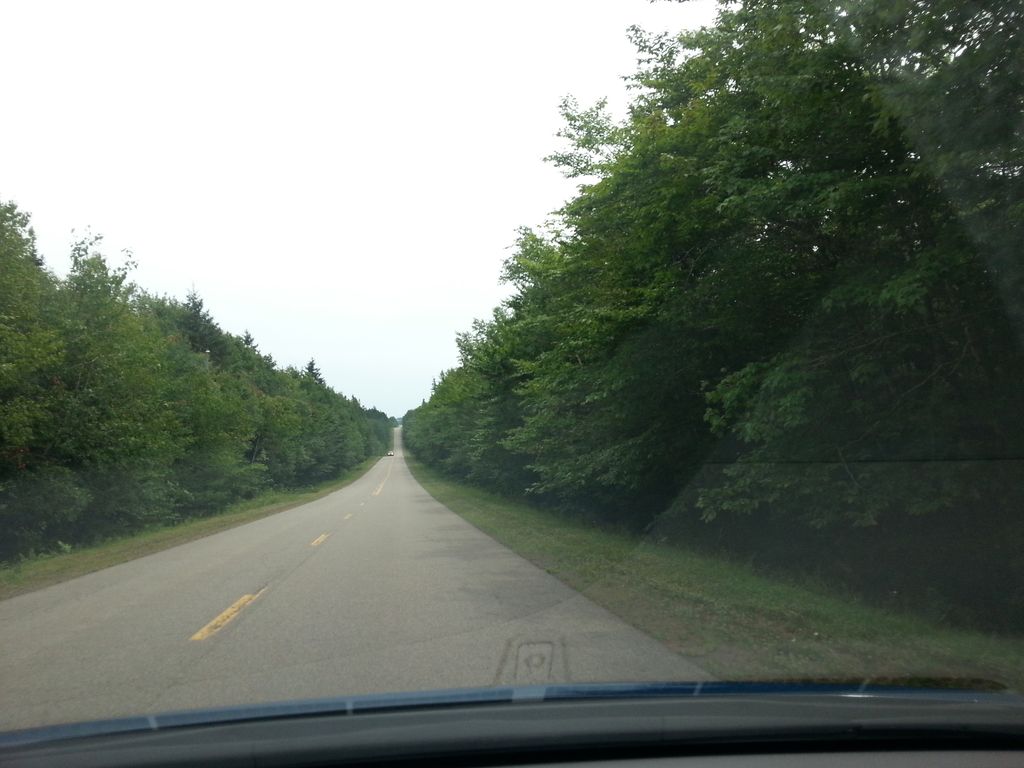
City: charlottetown